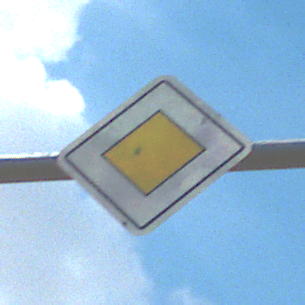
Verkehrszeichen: Vorfahrtsstrasse
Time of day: Midday
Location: Outdoor (Nature)
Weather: PartlyCloudy
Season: Autumn
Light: Natural